Question: I know this is bit difficlut to explain but you'll get an idea by seeing my code below, the situation is I've a textarea which having a line background(something like notebook and the image style is repeat), also the textarea become fixed height for eg. 300px, so my question is when a scroller comes I want to stick the lines with the text, now the text is scrolling and the background lines stay back into a fixed position..
Just tell me your suggetions, is that possible to scroll the background lines together with the text?
Here is my html code..
'''
<div style="width:500px; height:300px; margin:0px auto; background:#ebebeb;">
<textarea style="width:100%; height:300px; background:url(line.jpg) repeat; line-height:30px; font-size:20px; font-family:Georgia, 'Times New Roman', Times, serif;" name="" cols="" rows=""></textarea>
</div>
'''
and here you can see the image - {
 }
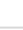
Answer: Use 'background-attachment: local;' after you set your background image.
# demo
Works in IE9+, Firefox 5+, Safari 5+, Chrome and Opera
:
'''
<div>
<textarea>
background-attachment: local;
<!-- and so on, many more lines -->
background-attachment: local;
</textarea>
</div>
'''
:
'''
div {
width: 500px;
margin: 0 auto;
background: #ebebeb;
}
textarea {
display: block;
width: 100%;
height: 300px;
background: url(http://i.stack.imgur.com/EN81e.jpg);
background-attachment: local;
font: 20px/1.5 Georgia, 'Times New Roman', Times, serif;
}
'''
---
# EDIT
Another <URL> attribute.
# demo
:
'''
<div class='outer'>
<div class='inner' contenteditable='true'>
background-attachment: local;
<!-- more stuff -->
background-attachment: local;
</div>
</div>
'''
:
'''
.outer {
overflow-y: scroll;
width: 500px;
height: 300px;
margin: 0 auto;
background: #ebebeb;
}
.inner {
width: 100%;
min-height: 300px;
background: url(http://i.stack.imgur.com/EN81e.jpg);
font: 20px/1.5 Georgia, 'Times New Roman', Times, serif;
}
'''